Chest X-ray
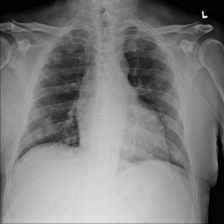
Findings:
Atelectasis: negative
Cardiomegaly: positive
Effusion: negative
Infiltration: negative
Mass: negative
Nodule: positive
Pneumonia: negative
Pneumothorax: negative
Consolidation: negative
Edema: negative
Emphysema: negative
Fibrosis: negative
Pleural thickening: negative
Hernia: negative